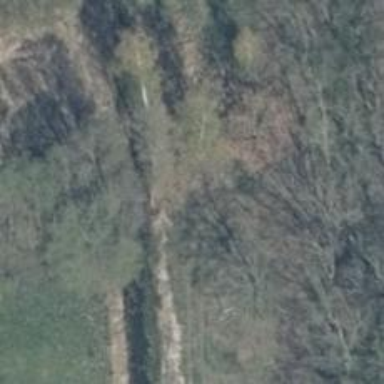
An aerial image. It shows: Footway covered with grass.